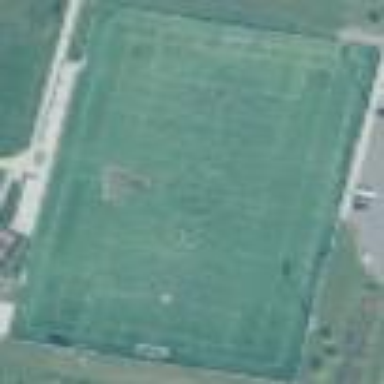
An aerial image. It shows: Soccer pitch for outdoor sports and leisure activities.